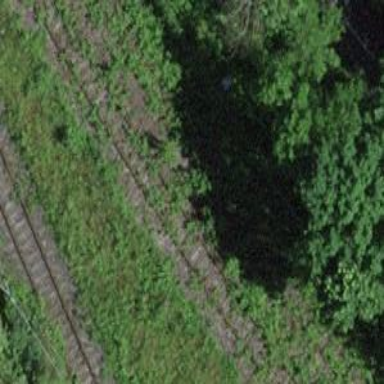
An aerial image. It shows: Abandoned railway.